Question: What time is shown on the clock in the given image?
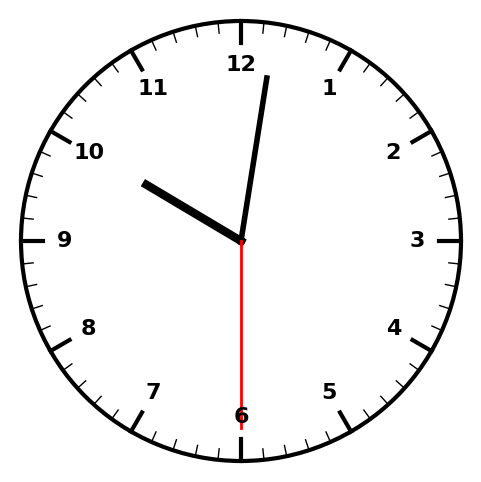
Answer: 10:01:30